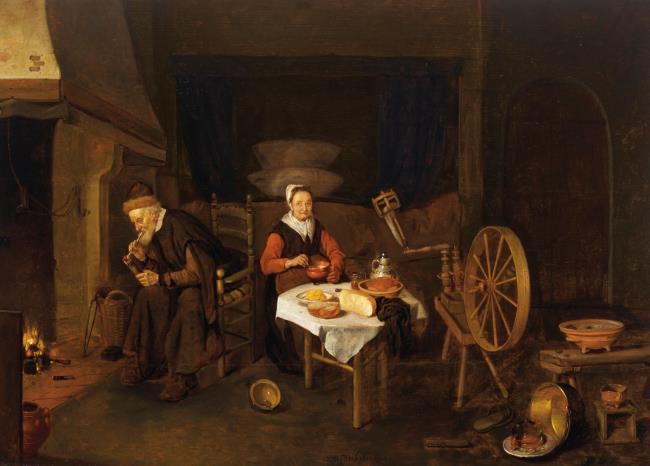
Title: Elderly couple smoking and eating in an interior
Artist: Quiringh van Brekelenkam
Earliest date: 1655
Latest date: 1660
Genre: painting
Iconography: cheese
Keywords: genre, interior view, two human figures, sitting, old man, old woman, fur hat, beard, smoking a pipe, eating, lighting a pipe, mantelpiece, fireplace, box bed, chair, set table, spinning wheel, pipe, basket, fire stick, porringer, butter, cheese, roll, ewer (vessel), cushion, kettle, shoe, fire pot, footstove, bench, stoneware